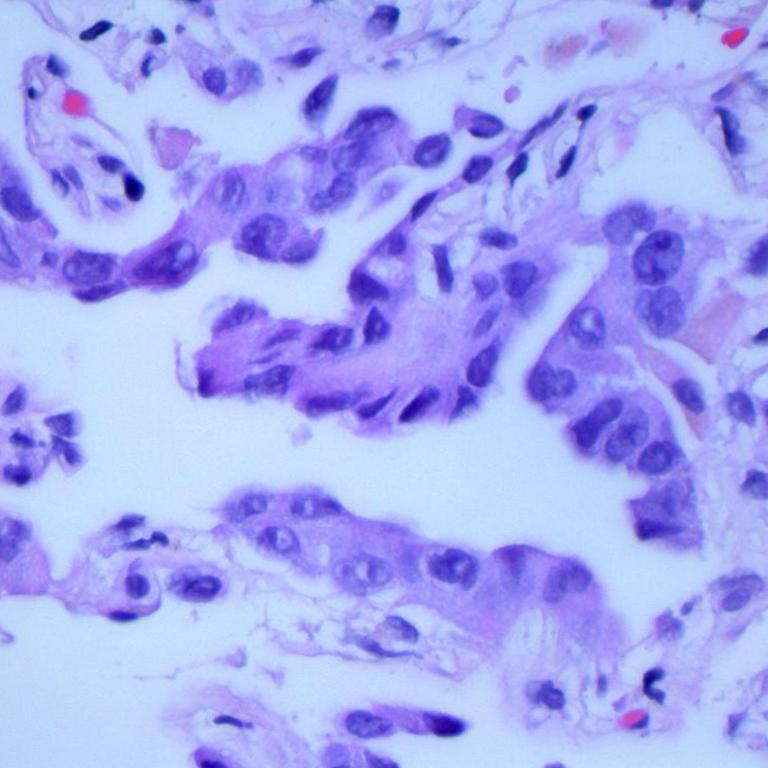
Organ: lung
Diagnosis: adenocarcinomas